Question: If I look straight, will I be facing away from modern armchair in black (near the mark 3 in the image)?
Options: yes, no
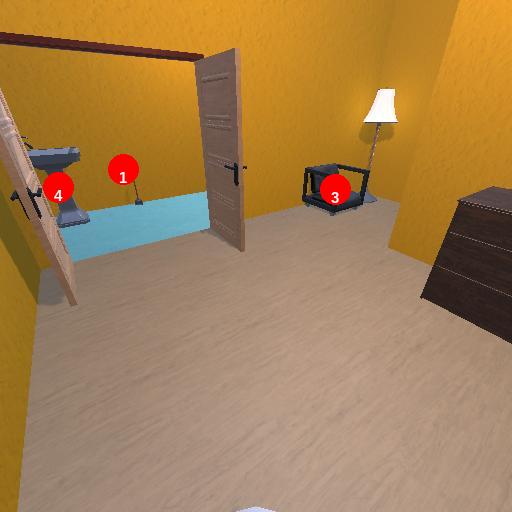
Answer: yes